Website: walmart
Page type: billing-address
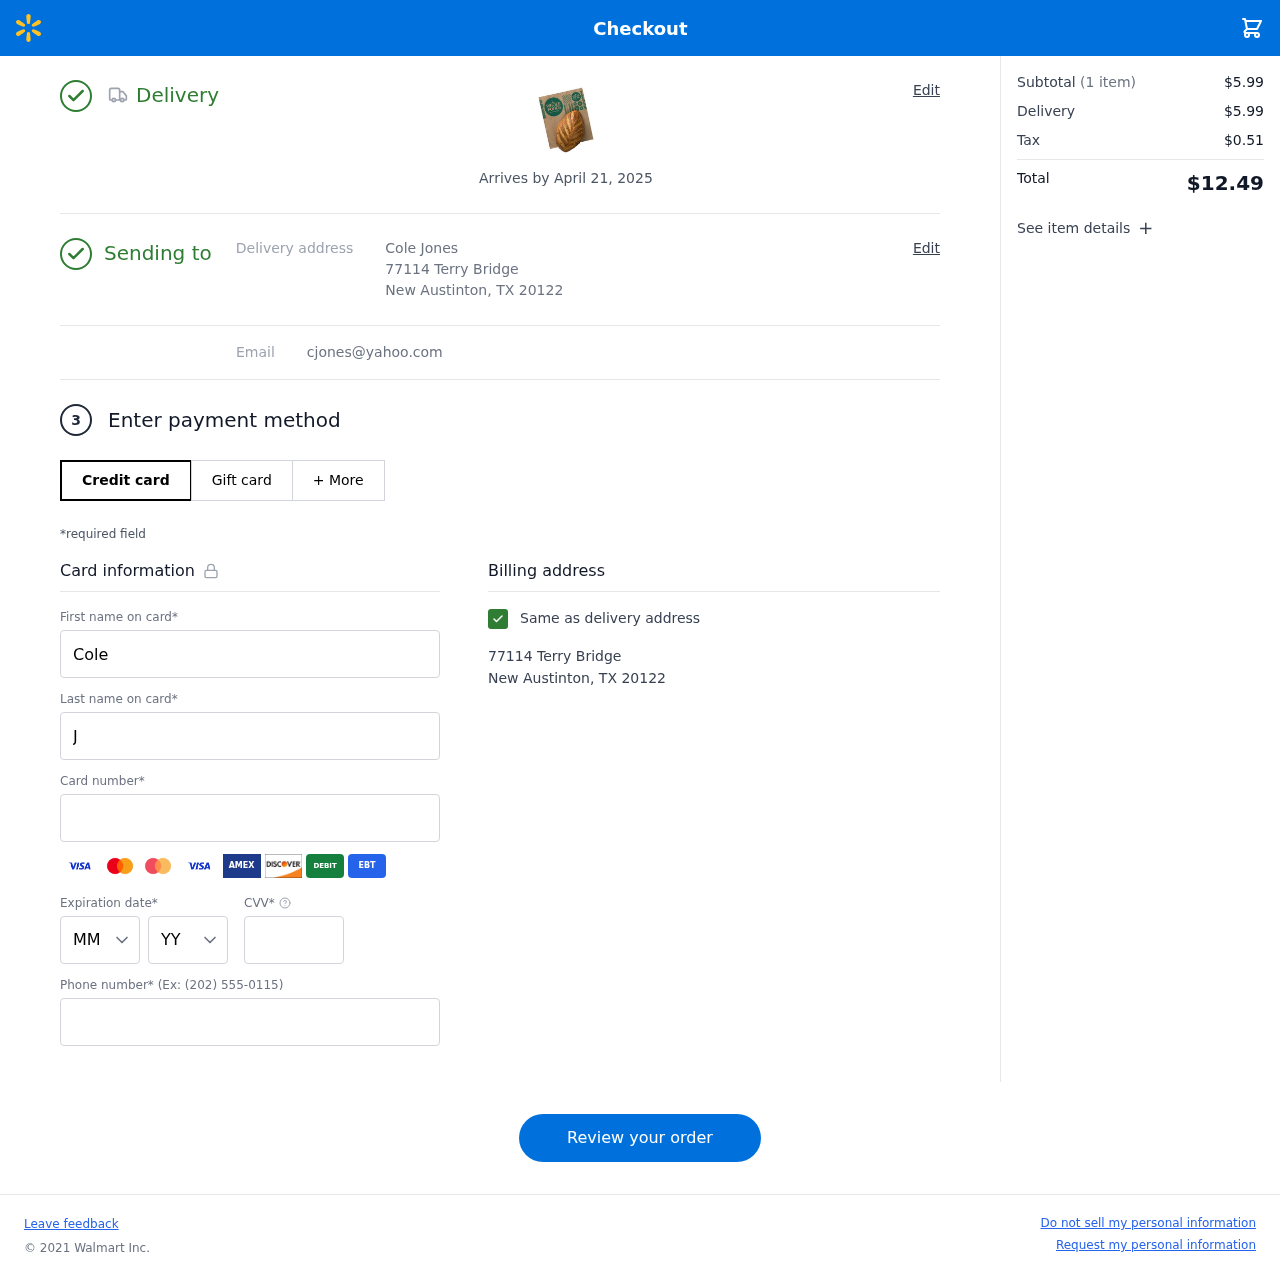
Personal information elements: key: PII_CARD_CVV
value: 617
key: PII_CARD_EXPIRY_MONTH
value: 06
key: PII_CARD_EXPIRY_YEAR
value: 28
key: PII_CARD_NUMBER
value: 4836 6137 5915 0875
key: PII_EMAIL
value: cjones@yahoo.com
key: PII_FIRSTNAME
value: Cole
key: PII_FULLNAME
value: Cole Jones
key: PII_LASTNAME
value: Jones
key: PII_PHONE
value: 2469746669
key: PII_STREET
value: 77114 Terry Bridge
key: PII_CITY_STATE_ZIP
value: New Austinton, TX 20122
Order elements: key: ORDER_DELIVERY_DATE
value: Arrives by April 21, 2025
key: ORDER_NUM_ITEMS
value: (1 item)
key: ORDER_SUBTOTAL
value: $5.99
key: ORDER_SHIPPING_COST
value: $5.99
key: ORDER_TAX
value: $0.51
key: ORDER_TOTAL
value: $12.49